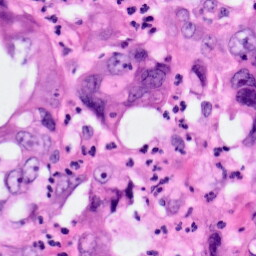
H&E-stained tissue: Pancreatic